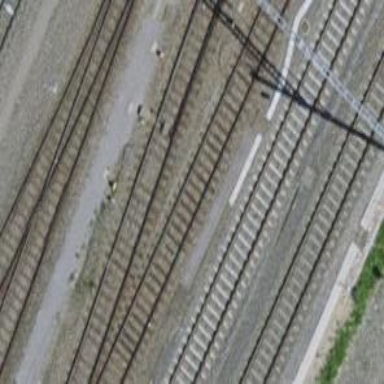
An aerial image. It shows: Railway switch.